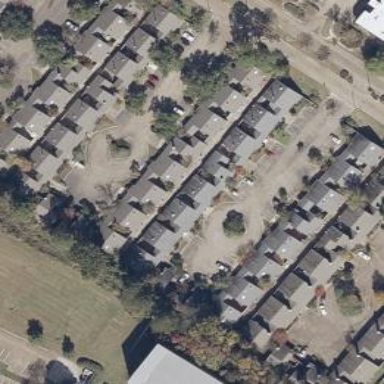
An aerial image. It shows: Residential area consisting of condominiums.